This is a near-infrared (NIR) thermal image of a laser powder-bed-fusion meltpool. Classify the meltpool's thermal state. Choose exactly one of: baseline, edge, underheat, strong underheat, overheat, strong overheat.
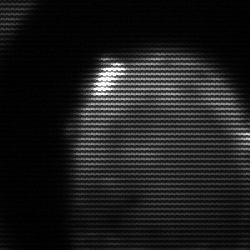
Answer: edge